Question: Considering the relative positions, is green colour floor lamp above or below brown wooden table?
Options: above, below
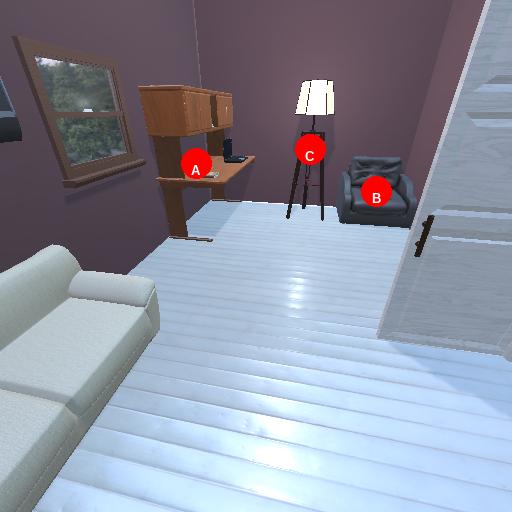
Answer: above